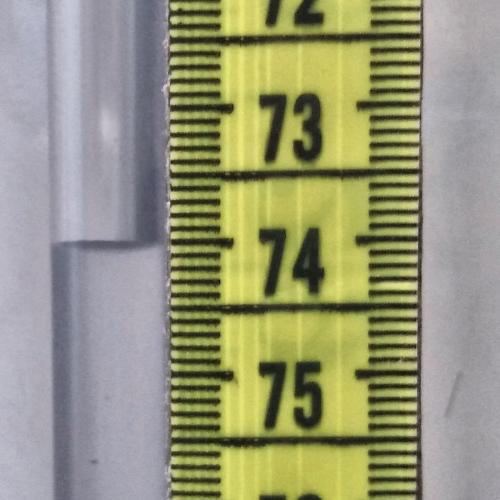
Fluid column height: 74.0 cm